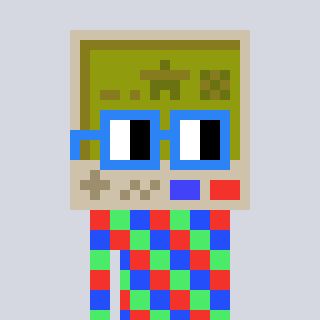
a pixel art character with square blue glasses, a gameboy-shaped head and a teal-colored body on a cool background